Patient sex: F
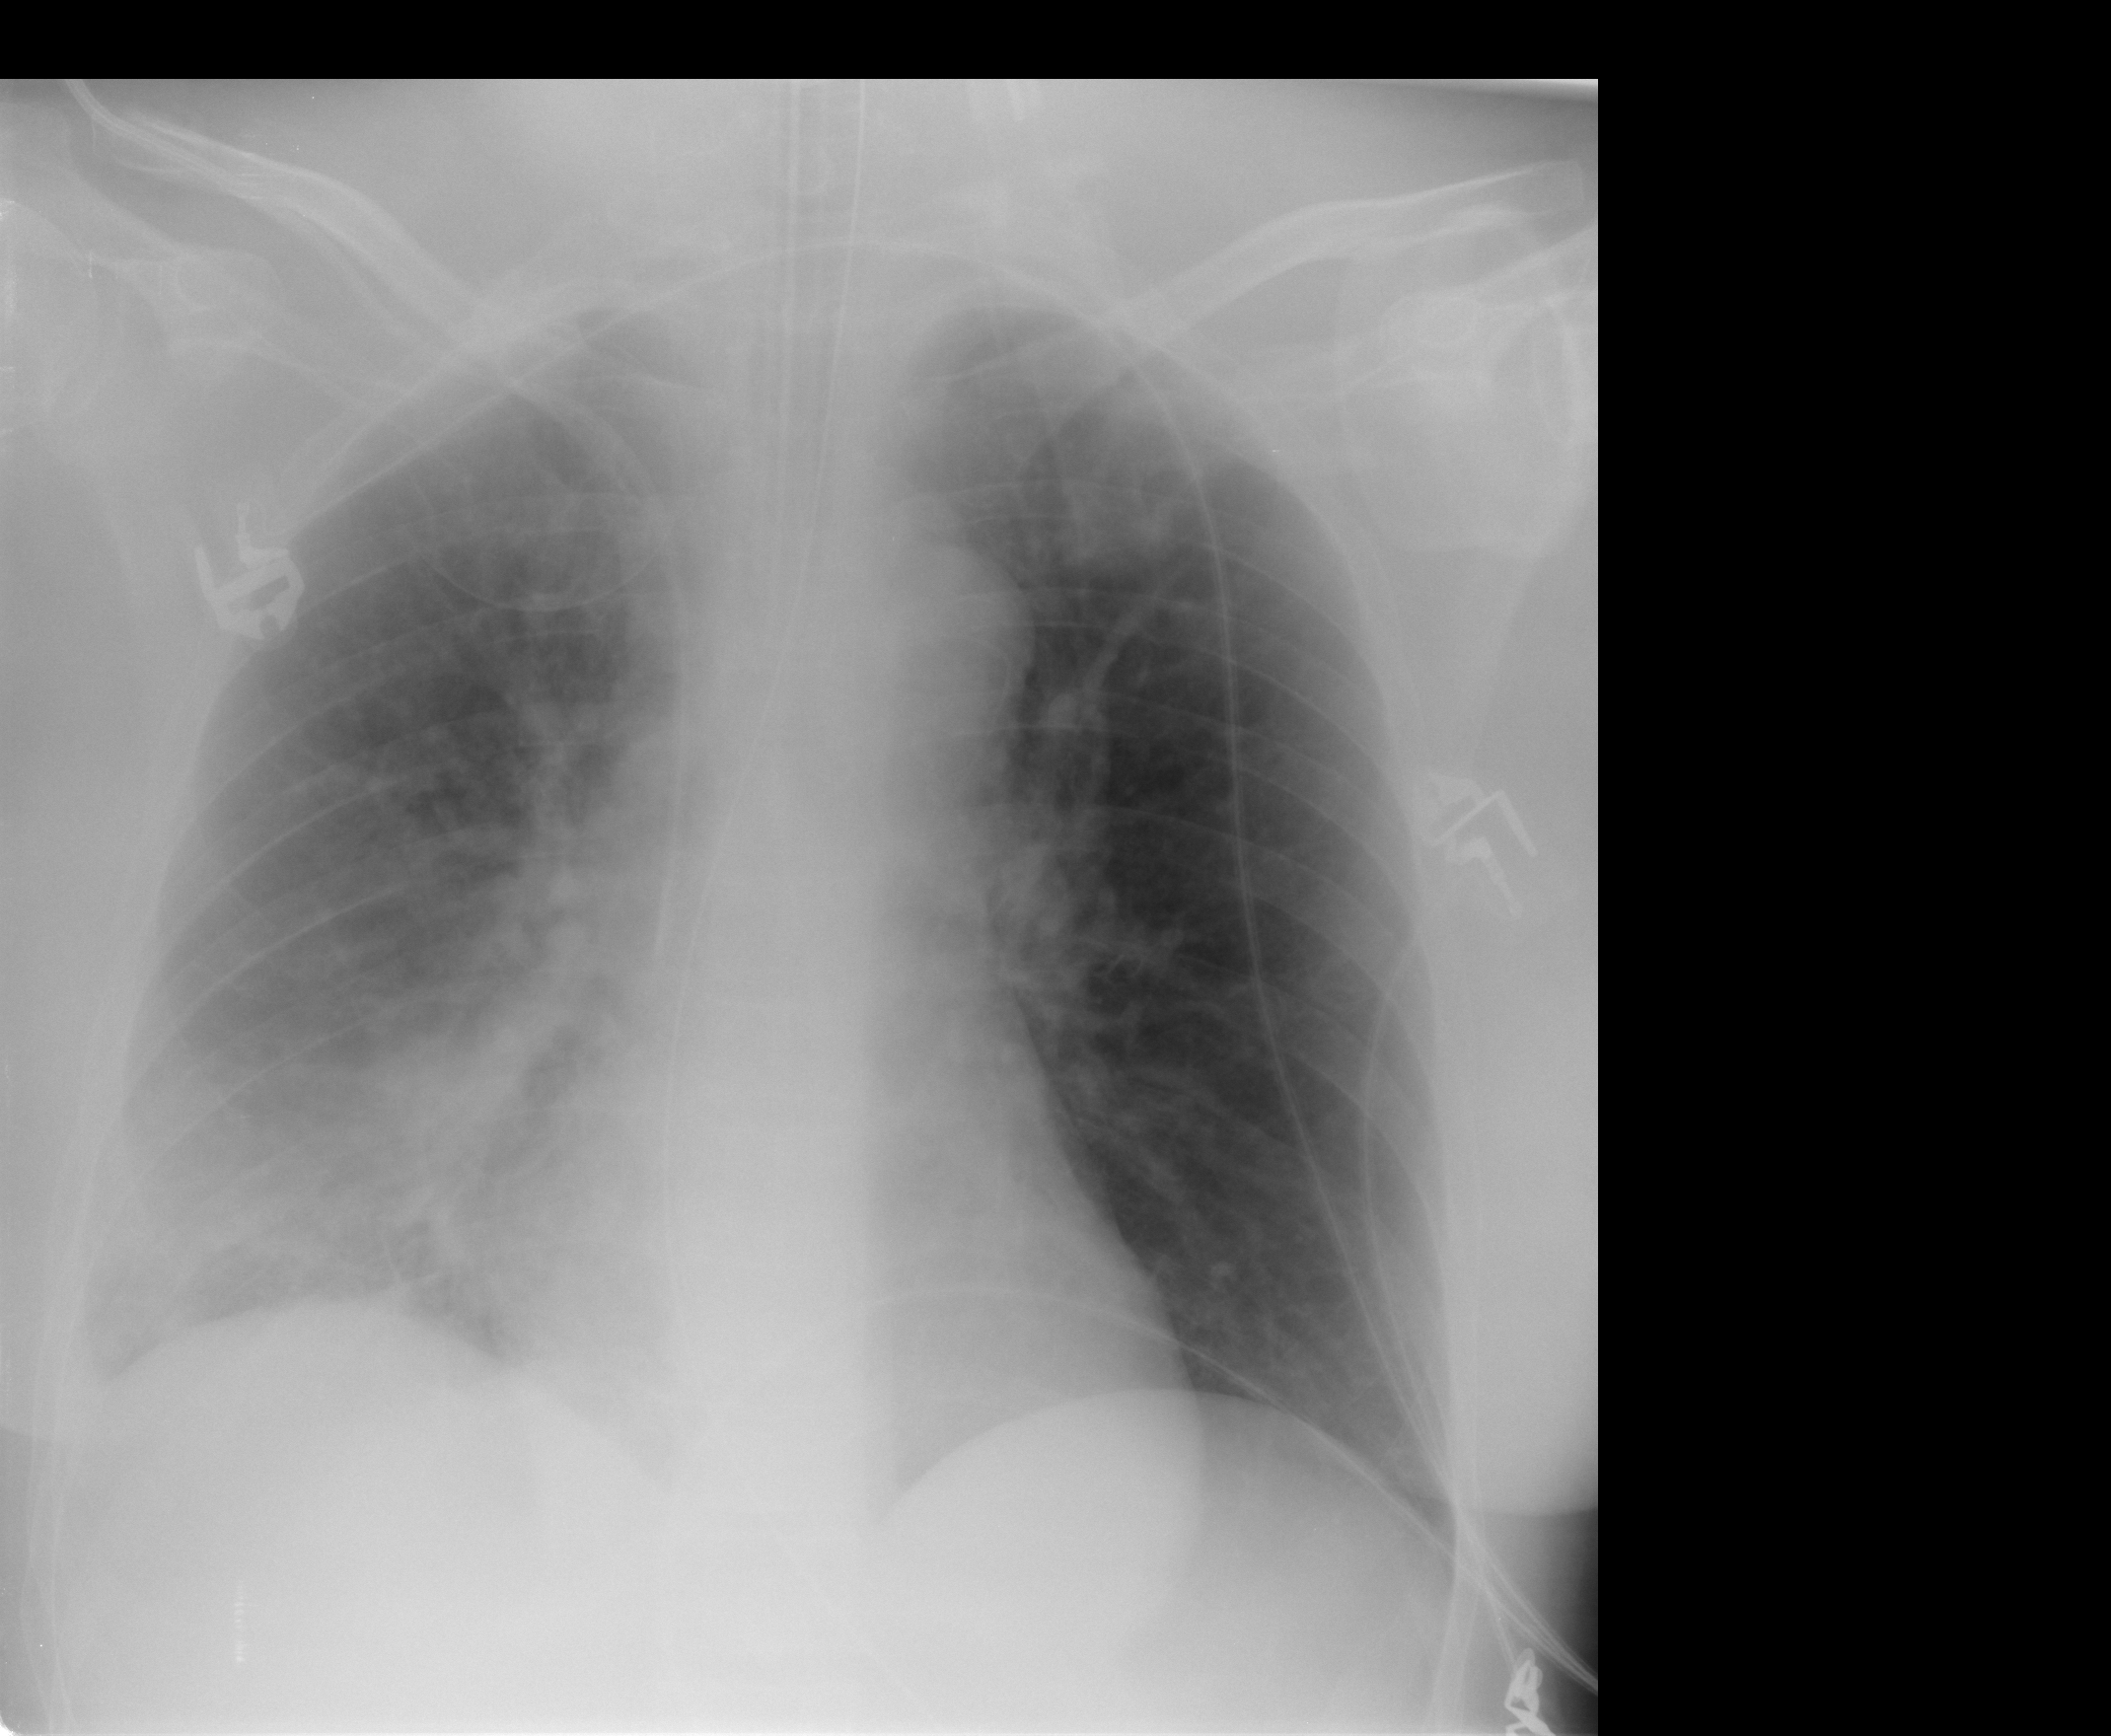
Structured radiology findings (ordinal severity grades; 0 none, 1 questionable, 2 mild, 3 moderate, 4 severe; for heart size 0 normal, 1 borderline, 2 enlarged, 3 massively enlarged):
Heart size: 0
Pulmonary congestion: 2
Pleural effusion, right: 2
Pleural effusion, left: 0
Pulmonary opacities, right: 3
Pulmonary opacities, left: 0
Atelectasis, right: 2
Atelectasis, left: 0